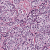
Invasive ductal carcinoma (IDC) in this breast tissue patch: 1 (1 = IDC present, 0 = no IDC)